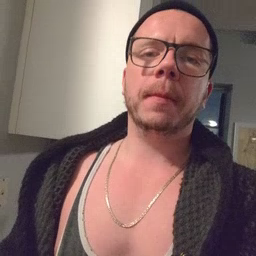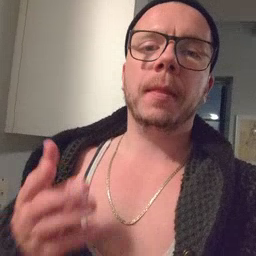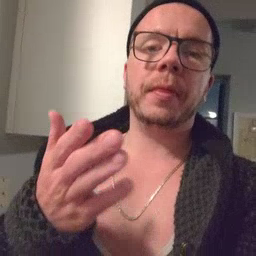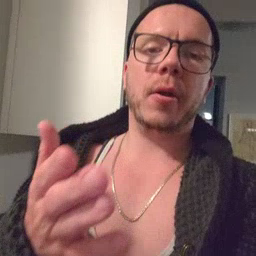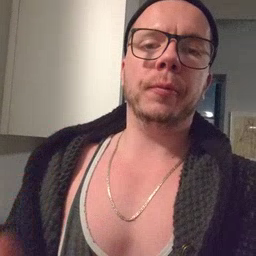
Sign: there